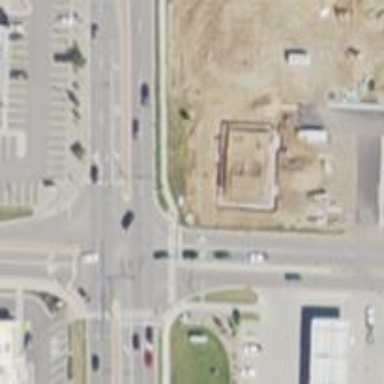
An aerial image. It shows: Marked road crossing.